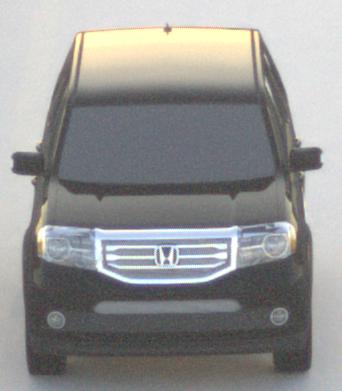
Make: Honda
Model: Pilot
Detailed model: Gen. 2 Facelift
Model produced from: 2012
Model produced until: 2015
Doors: 5
Color: black
Road condition: dry road
Daytime: sunrise or sunset
Contrast: low contrast